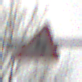
Verkehrszeichen: DoppelkurveZunaechstLinks
Umgebung: Outdoor, Nature
Tageszeit: MorningAfternoon
Wetter: PartlyCloudy
Licht: Natural
Jahreszeit: Winter
Kontrast: MediumContrast